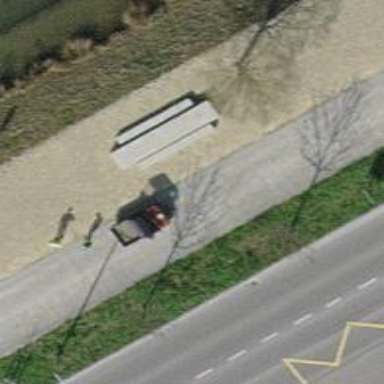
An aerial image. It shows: Picnic table located in leisure land area.